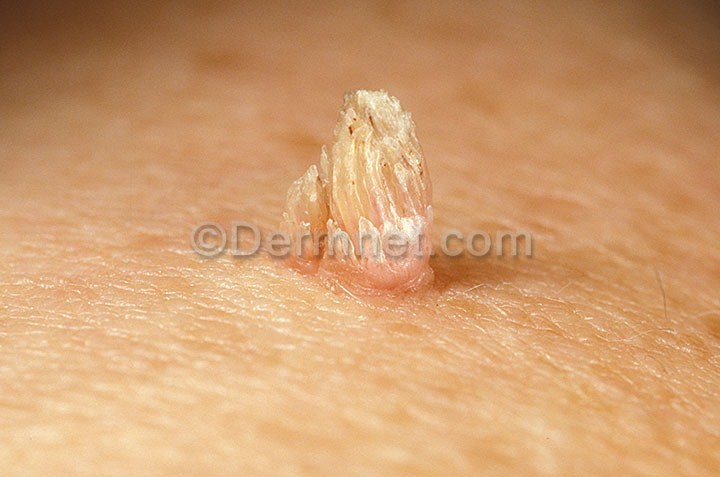
Disease: Warts Molluscum and other Viral Infections